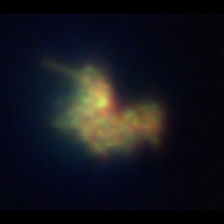
Taxon: Unknown_detritus
Group: Unknown